Question: I have a UILabel thats inside a Custom UITableViewCell, I am trying to get the word to wrap inside the UILabel.. But I am having some issues.
This is how the UITableViewCell looks in Interface Builder

The UILabel Label needs to wrap.. So in Interface Builder I have set the labels lines to 0 (which I think means multiple lines), and the line break to words.. which should wrap the words..
However now I think I have to put some code into something so that if the word wraps it expands the cell.. which I am not sure how to do.. I was wondering if anyone else here has experienced this issue before and could help me out.
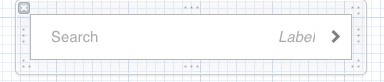
Answer: Try increasing the height of the UILabel. It will only wrap words if it can fit the next line within the frame of the label.